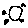
Label: moon